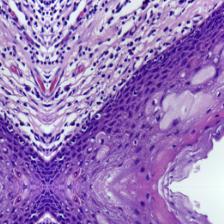
Diagnosis: Normal